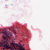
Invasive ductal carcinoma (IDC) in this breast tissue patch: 0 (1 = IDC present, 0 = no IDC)